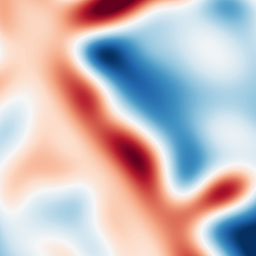
Category: multiscale
Decomposition family: log
Decomposition parameters: sigma: 20
Upsampling method: quintic
Upsampling parameters: scale: 8
Upsampling scale: 8